Field crop: maize
Growth stage: 2
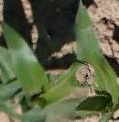
Species: maize